Field crop: maize
Growth stage: 2
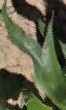
Species: maize